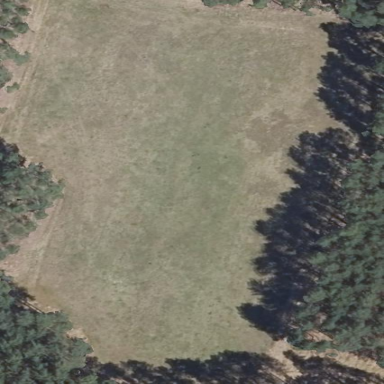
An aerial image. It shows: Beautiful meadow.